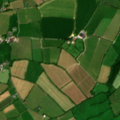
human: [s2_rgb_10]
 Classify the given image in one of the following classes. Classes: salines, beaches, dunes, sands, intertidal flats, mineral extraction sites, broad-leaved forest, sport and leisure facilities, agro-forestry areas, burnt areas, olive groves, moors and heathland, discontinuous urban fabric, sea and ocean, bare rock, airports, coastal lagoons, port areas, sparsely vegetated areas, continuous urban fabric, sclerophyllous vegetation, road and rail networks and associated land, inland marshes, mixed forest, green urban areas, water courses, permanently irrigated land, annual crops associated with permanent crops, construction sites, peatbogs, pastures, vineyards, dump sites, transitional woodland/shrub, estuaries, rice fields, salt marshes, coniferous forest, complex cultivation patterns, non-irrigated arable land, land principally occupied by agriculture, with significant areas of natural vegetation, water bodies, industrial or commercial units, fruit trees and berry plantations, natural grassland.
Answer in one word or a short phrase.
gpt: non-irrigated arable land, pastures